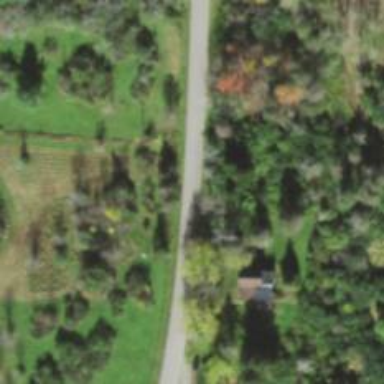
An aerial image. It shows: Unclassified road.